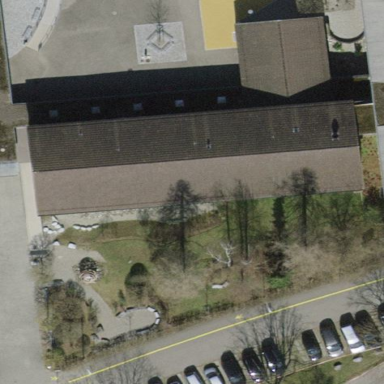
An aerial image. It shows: School building.